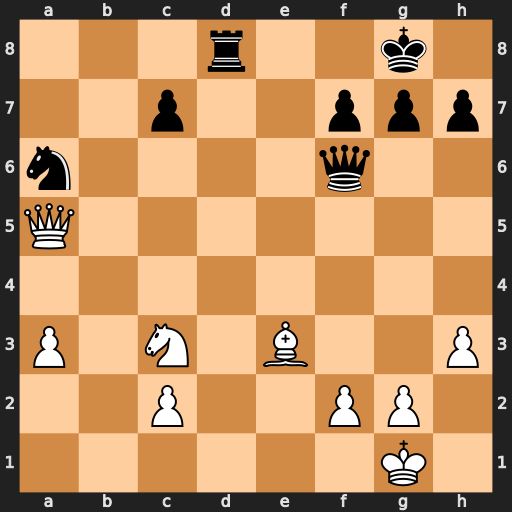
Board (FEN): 3r2k1/2p2ppp/n4q2/Q7/8/P1N1B2P/2P2PP1/6K1
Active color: w
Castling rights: -
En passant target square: -
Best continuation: Bg5 Qg6 Bxd8